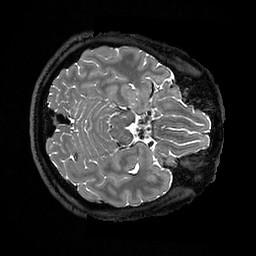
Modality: T2w
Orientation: axial
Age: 35
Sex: male
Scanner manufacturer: ge
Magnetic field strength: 3 T
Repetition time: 3.202 s
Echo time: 0.06636 s